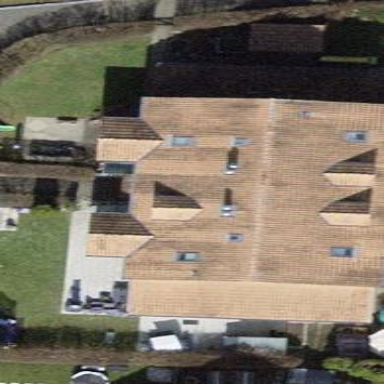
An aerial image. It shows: Semi-detached house.